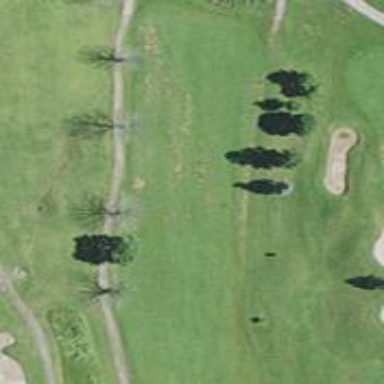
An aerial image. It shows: Golf hole.